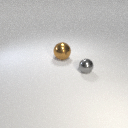
large brown metal sphere behind small gray metal sphere